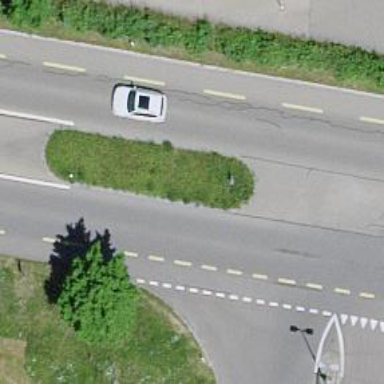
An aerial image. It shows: Traffic calming island.